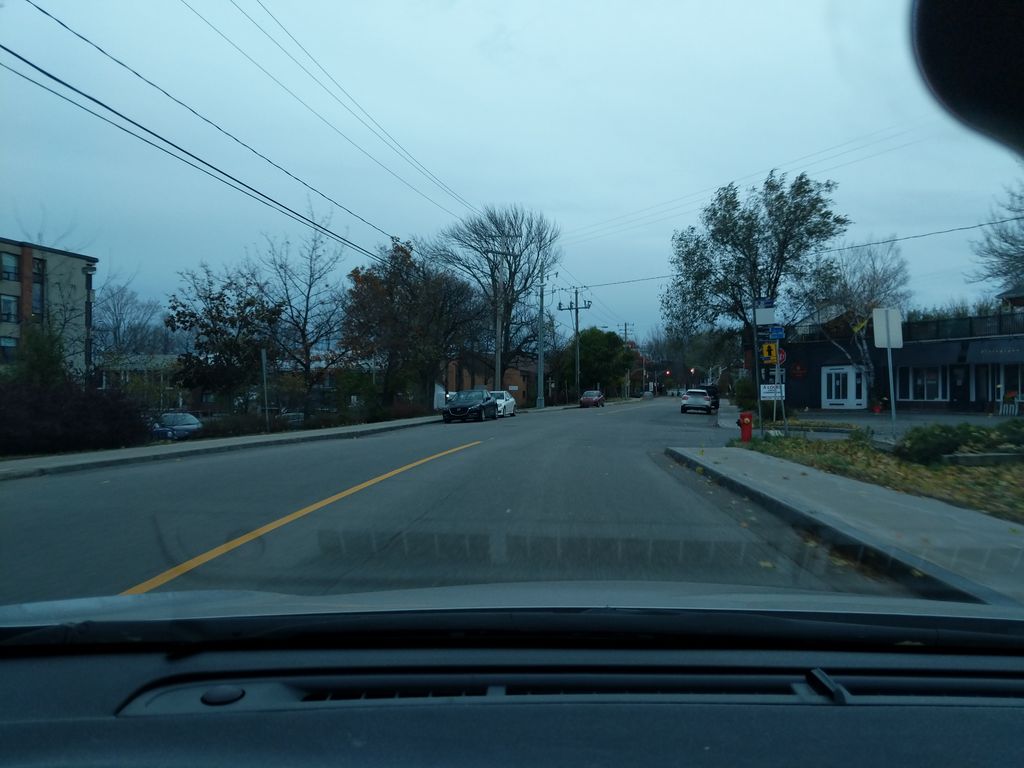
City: quebec_city